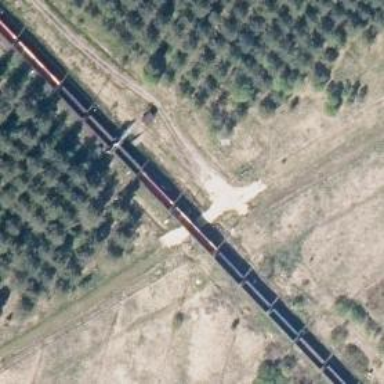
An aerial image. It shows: Railway track.